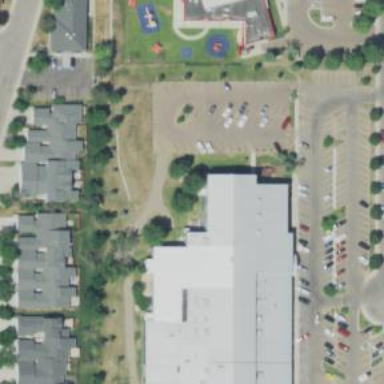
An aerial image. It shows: Building used as fitness center.